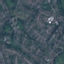
Land use / land cover class: Residential